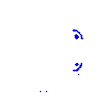
Particle: pion